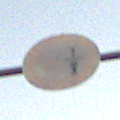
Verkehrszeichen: VerbotUeberholenEinspurigeFahrzeuge
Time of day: SunriseSunset
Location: Outdoor (Nature)
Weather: PartlyCloudy
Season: NotSpecified
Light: Natural